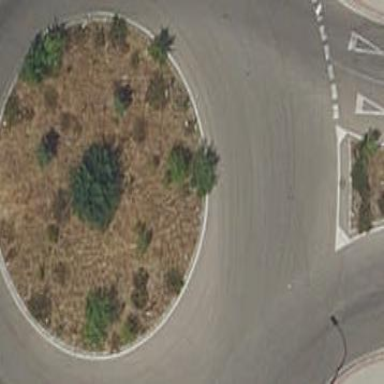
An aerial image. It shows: Residential road with roundabout.